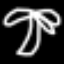
Label: palm tree